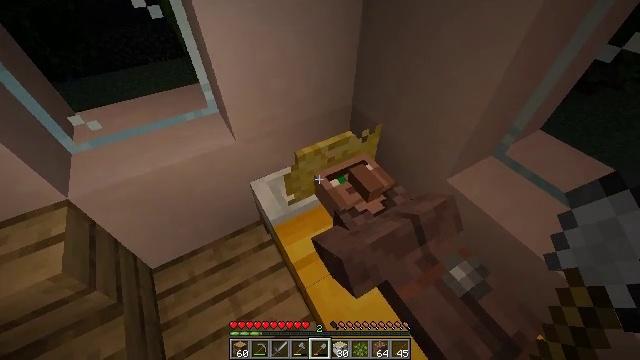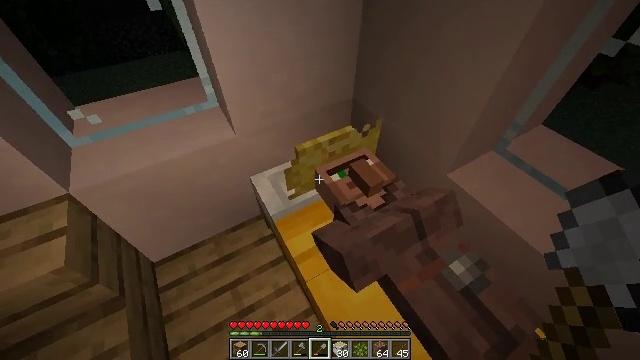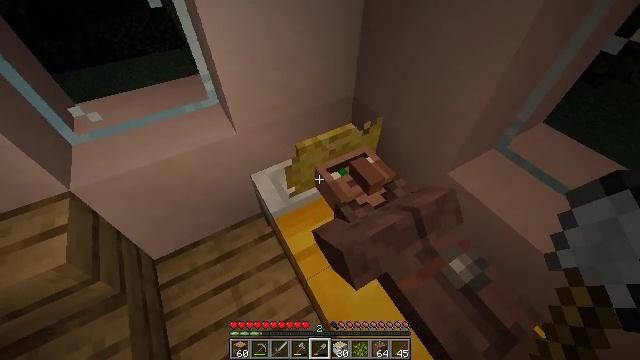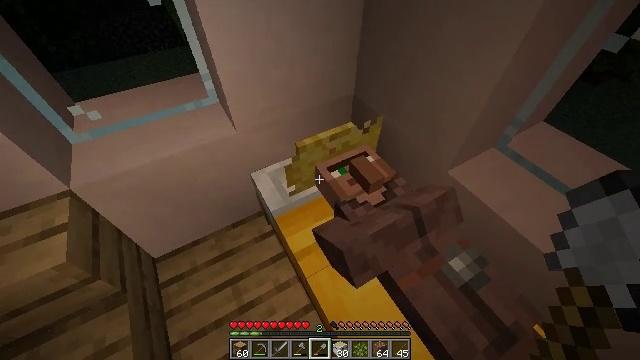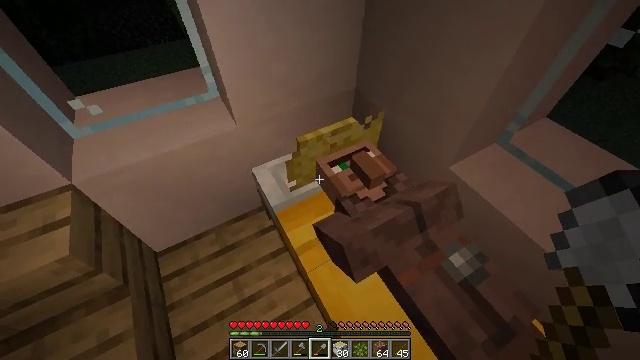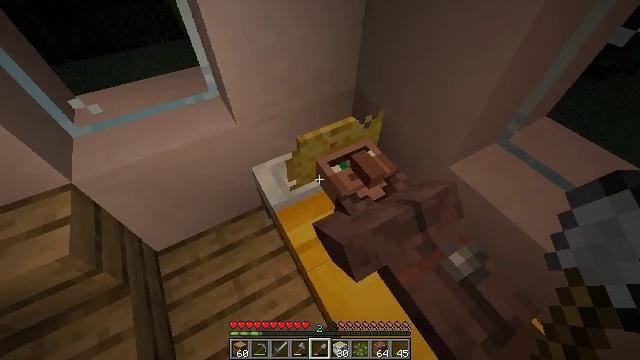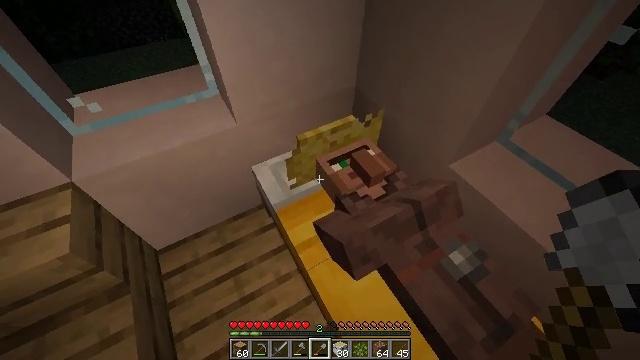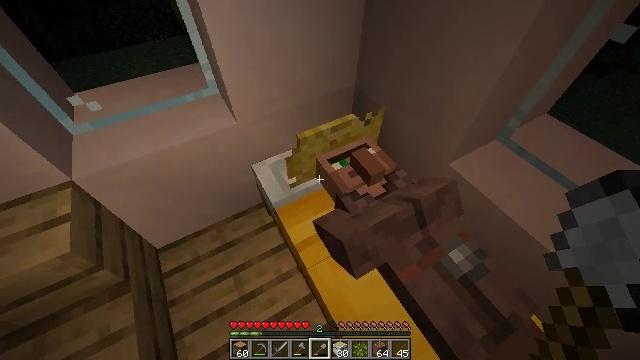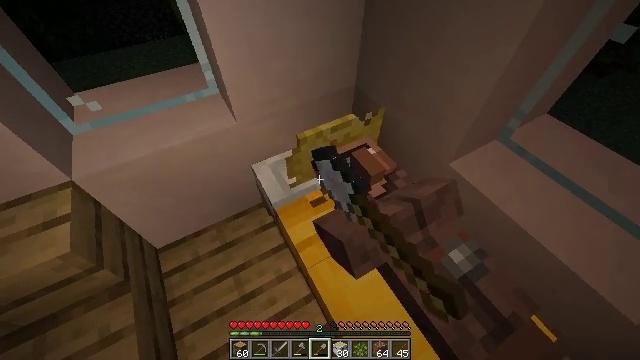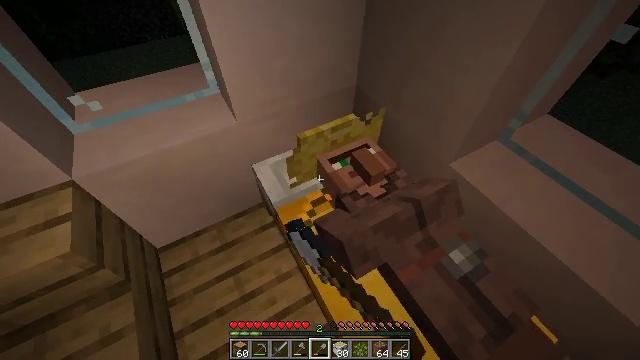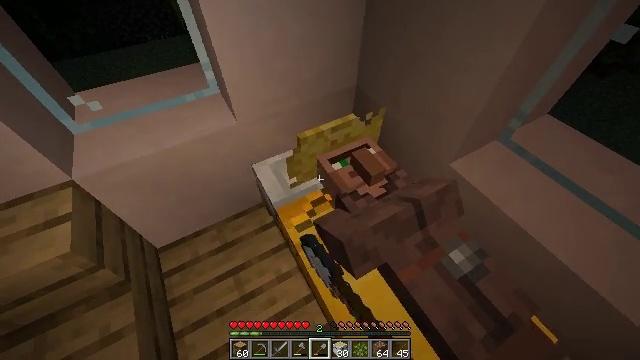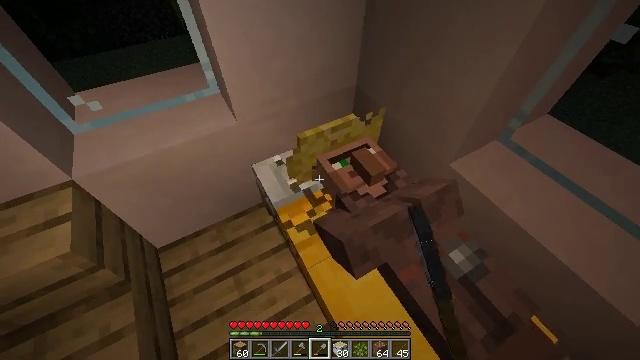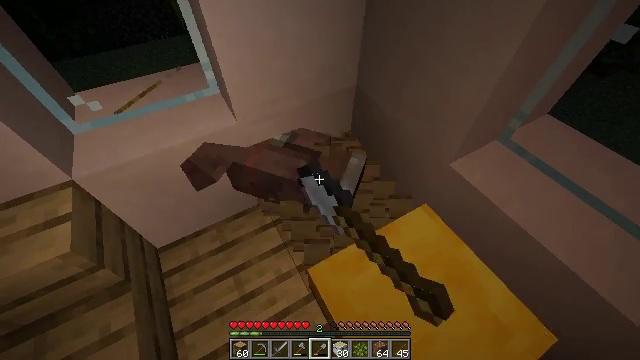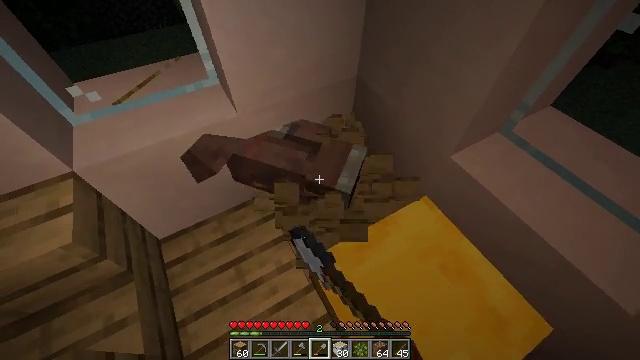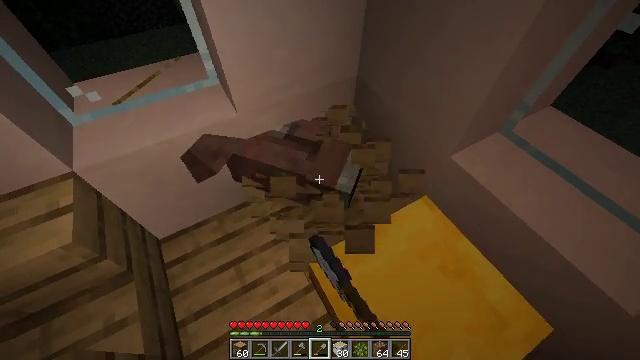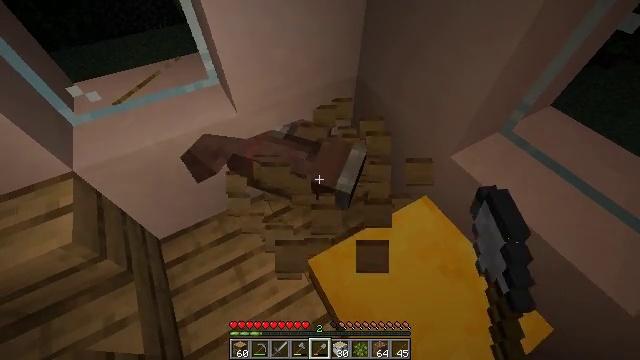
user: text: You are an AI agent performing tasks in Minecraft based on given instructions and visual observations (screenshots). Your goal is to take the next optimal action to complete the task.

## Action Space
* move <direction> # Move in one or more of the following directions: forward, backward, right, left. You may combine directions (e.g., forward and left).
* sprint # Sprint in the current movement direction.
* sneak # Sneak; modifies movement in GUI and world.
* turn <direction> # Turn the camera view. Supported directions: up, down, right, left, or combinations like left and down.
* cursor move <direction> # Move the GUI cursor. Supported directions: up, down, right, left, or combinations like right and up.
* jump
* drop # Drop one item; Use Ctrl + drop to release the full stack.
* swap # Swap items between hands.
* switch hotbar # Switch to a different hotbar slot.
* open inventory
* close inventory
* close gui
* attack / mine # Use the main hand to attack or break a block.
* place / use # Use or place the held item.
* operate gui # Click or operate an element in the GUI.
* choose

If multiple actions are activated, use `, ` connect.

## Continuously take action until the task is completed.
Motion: motion action
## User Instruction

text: Break the yellow bed.
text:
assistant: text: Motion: turn down
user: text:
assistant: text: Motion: no_op
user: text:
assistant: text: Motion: no_op
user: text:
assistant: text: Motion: turn down
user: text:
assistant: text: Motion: no_op
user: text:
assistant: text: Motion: no_op
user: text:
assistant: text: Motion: attack / mine
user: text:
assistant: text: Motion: attack / mine
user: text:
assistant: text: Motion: attack / mine
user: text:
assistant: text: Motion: attack / mine
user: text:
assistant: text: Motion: attack / mine
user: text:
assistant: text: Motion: attack / mine
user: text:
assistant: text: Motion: turn down, attack / mine
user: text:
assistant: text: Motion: attack / mine
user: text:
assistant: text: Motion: attack / mine
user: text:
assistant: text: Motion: attack / mine
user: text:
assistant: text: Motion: attack / mine